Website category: book
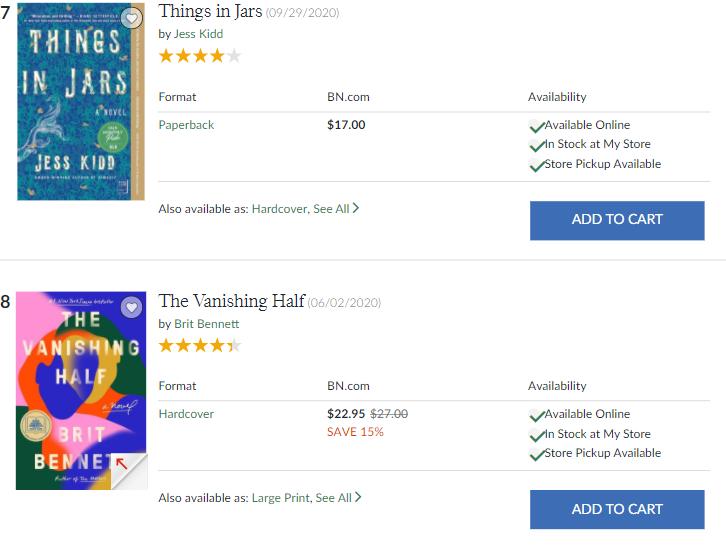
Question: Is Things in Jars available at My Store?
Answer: yes

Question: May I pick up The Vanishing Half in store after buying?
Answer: yes

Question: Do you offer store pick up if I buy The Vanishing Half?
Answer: yes

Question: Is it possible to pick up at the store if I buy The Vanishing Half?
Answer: yes

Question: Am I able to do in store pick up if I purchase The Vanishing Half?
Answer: yes

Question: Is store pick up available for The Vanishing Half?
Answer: yes

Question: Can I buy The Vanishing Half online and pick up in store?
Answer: yes